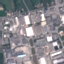
Land use / land cover: Industrial